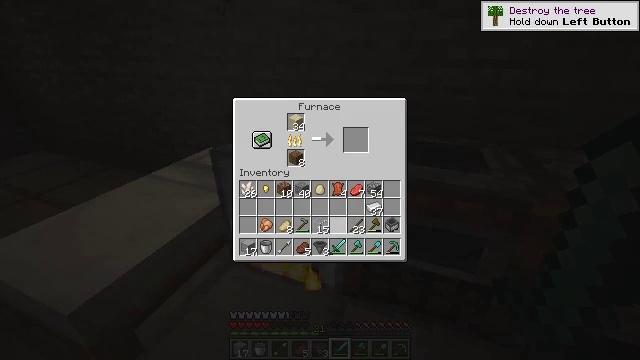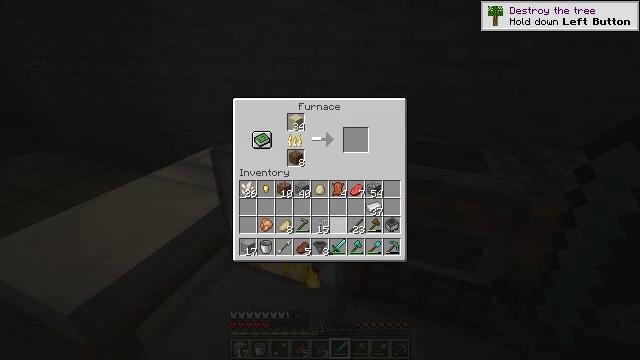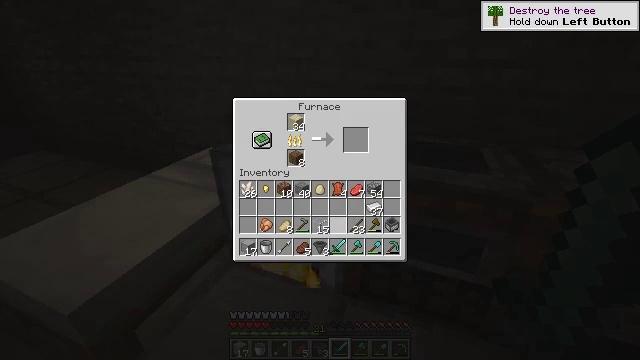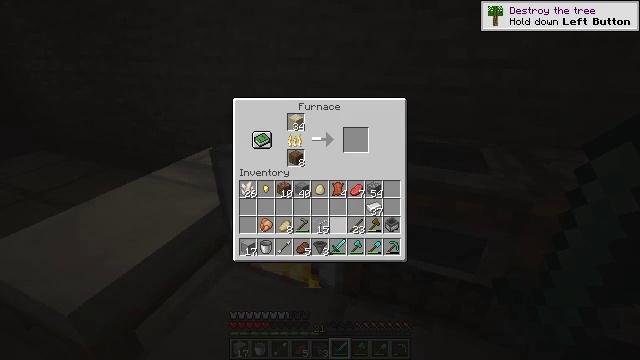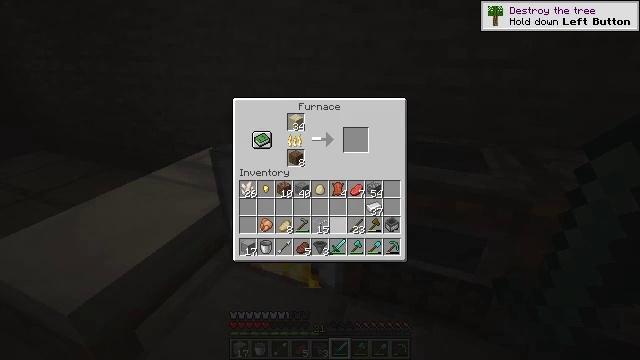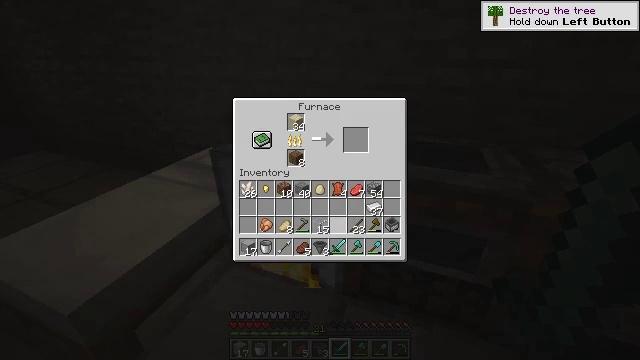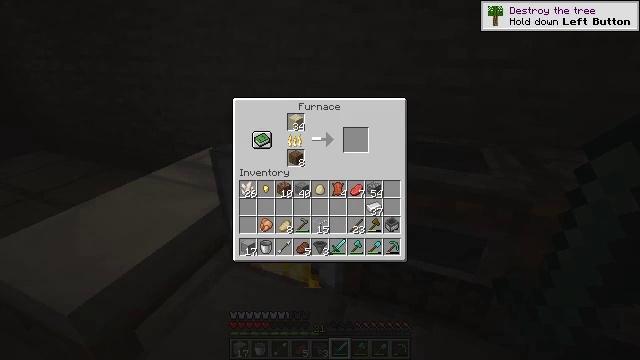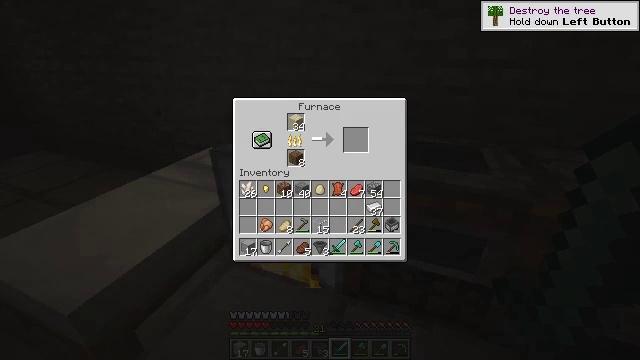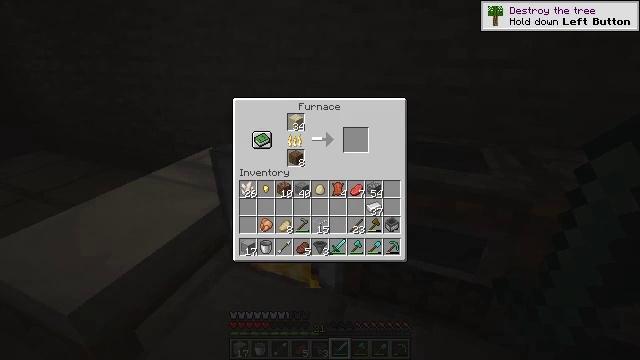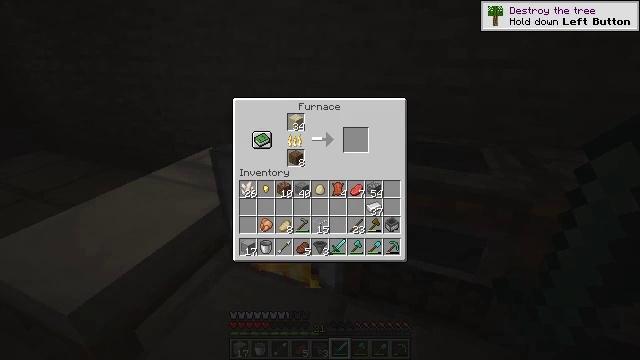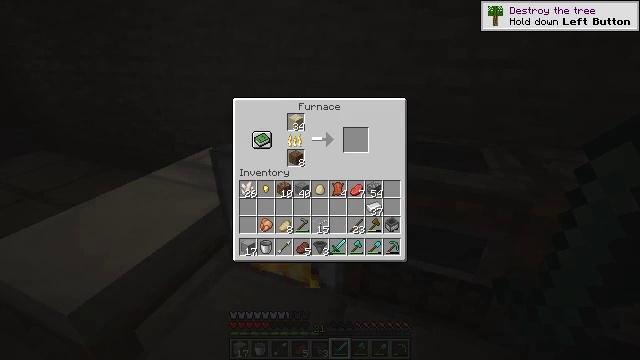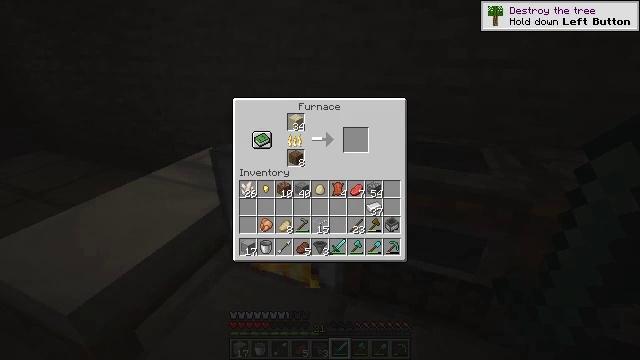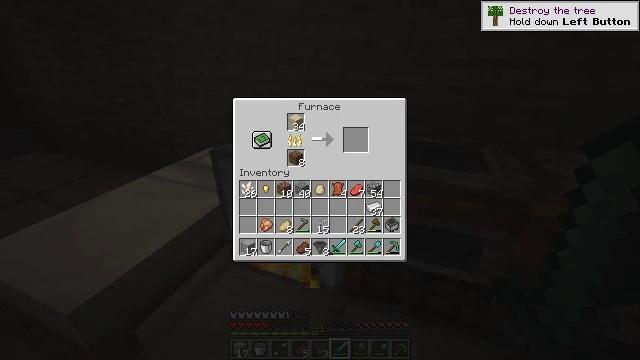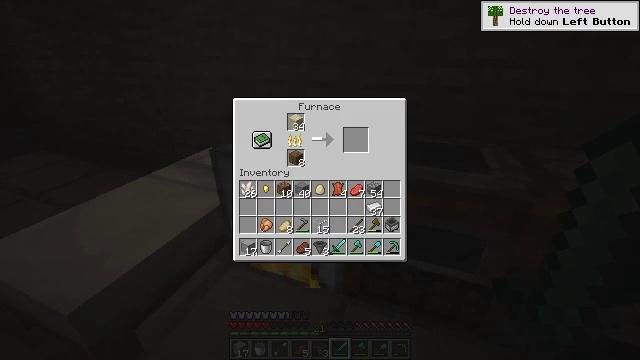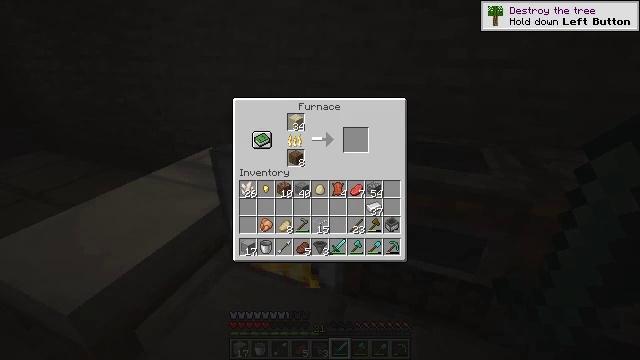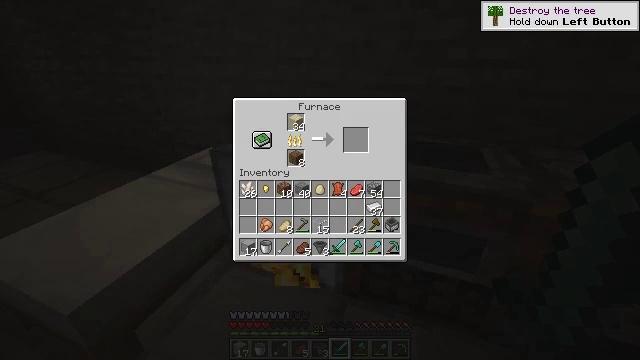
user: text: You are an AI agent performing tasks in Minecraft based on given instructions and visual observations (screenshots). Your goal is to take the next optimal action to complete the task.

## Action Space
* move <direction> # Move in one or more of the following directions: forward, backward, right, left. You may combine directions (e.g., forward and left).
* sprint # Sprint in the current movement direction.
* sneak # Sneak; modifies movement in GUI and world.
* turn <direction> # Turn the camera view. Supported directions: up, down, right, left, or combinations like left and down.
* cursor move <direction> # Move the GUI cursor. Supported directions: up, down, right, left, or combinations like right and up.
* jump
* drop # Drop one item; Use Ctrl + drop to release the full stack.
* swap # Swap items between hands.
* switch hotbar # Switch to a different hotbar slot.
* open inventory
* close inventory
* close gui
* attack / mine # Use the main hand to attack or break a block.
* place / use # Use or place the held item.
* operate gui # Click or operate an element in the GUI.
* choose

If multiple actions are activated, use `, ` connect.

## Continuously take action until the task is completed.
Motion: motion action
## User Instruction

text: Collect the large fern.
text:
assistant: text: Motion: no_op
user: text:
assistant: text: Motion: no_op
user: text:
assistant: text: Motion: no_op
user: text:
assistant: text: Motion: no_op
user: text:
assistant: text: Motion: no_op
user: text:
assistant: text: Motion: no_op
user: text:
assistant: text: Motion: no_op
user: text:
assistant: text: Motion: no_op
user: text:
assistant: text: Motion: no_op
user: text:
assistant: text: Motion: no_op
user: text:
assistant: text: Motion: no_op
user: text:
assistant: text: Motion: no_op
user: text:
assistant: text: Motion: no_op
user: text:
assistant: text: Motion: no_op
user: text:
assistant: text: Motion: no_op
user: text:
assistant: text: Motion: no_op
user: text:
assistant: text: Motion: no_op
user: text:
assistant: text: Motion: no_op
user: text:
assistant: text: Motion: no_op
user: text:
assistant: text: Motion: no_op
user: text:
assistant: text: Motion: no_op
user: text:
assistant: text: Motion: no_op
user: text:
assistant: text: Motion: no_op
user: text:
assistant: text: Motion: no_op
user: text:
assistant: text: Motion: no_op
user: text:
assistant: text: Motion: no_op
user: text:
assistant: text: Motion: turn left
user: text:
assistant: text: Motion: no_op
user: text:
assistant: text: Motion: no_op
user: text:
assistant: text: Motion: no_op